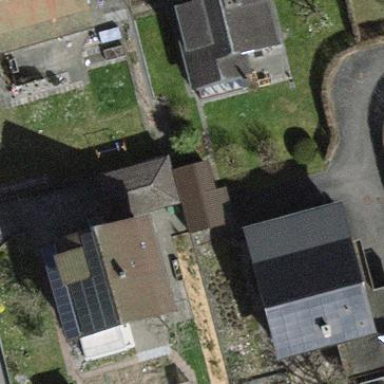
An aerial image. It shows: Detached building.